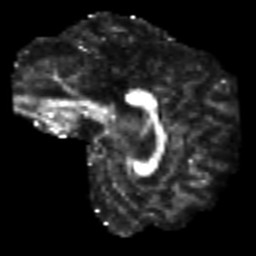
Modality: FA
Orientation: sagittal
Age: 52
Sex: male
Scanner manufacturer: siemens
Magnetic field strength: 3 T
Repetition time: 7.3 s
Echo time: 0.087 s